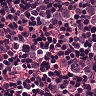
Metastatic tissue present: yes